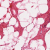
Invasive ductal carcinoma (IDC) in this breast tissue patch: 0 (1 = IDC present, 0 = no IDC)